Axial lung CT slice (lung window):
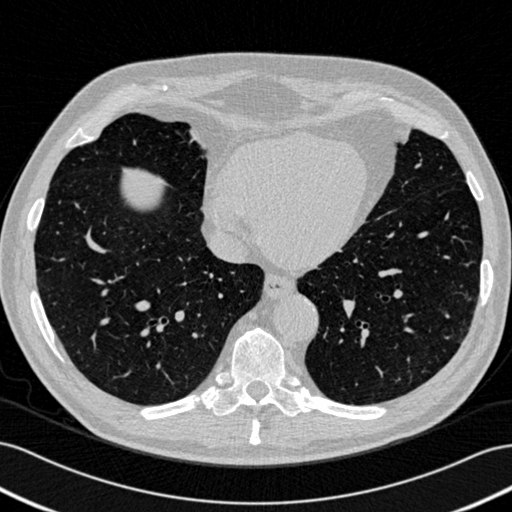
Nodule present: no